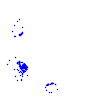
Particle: kaon